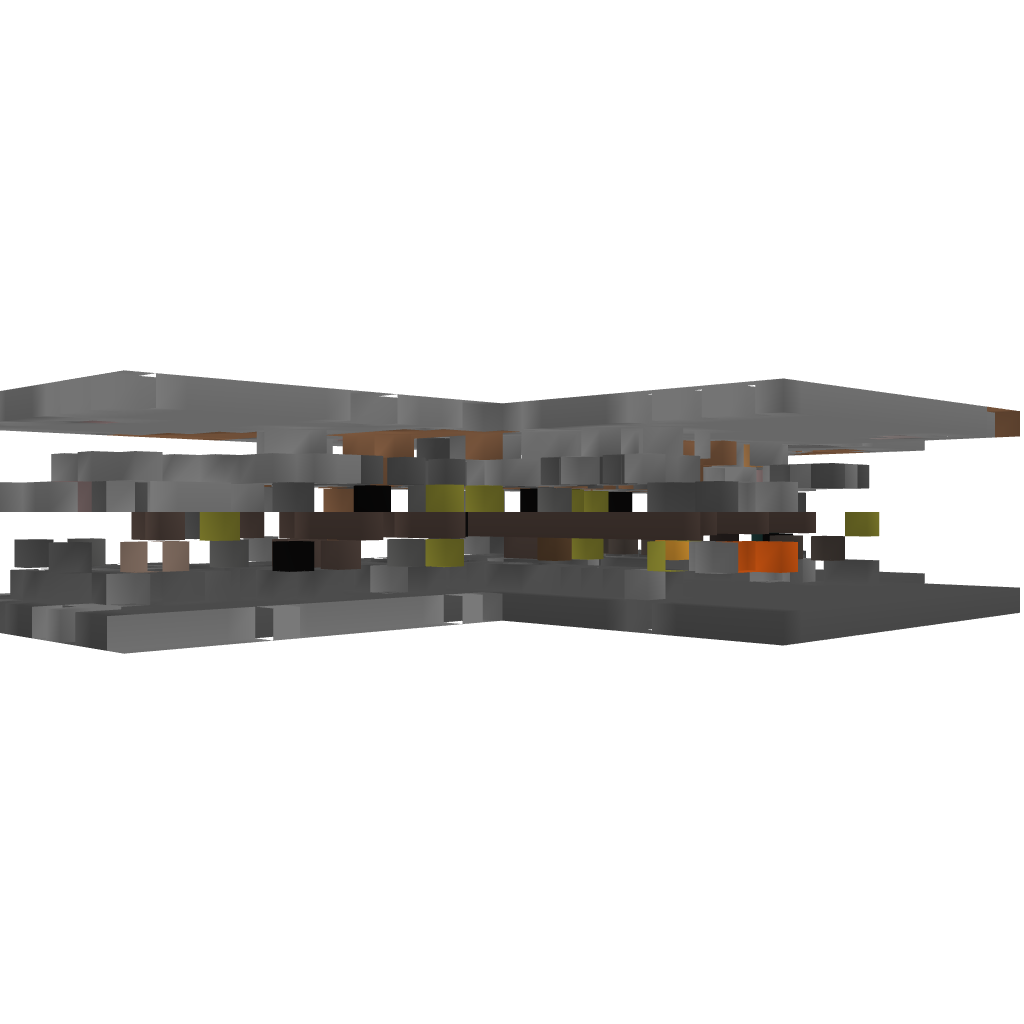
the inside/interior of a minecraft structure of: Underground Factions Tutorial